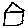
Label: house